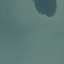
Land use / land cover: SeaLake